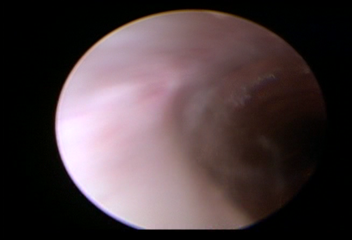
Modality: WLC
Class: Normal mucosa
Bladder cancer association: No